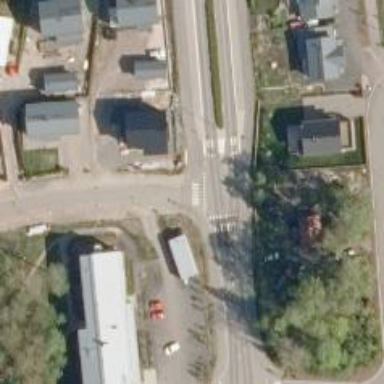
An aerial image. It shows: Crossing on cycleway.